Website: apple
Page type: address-validator
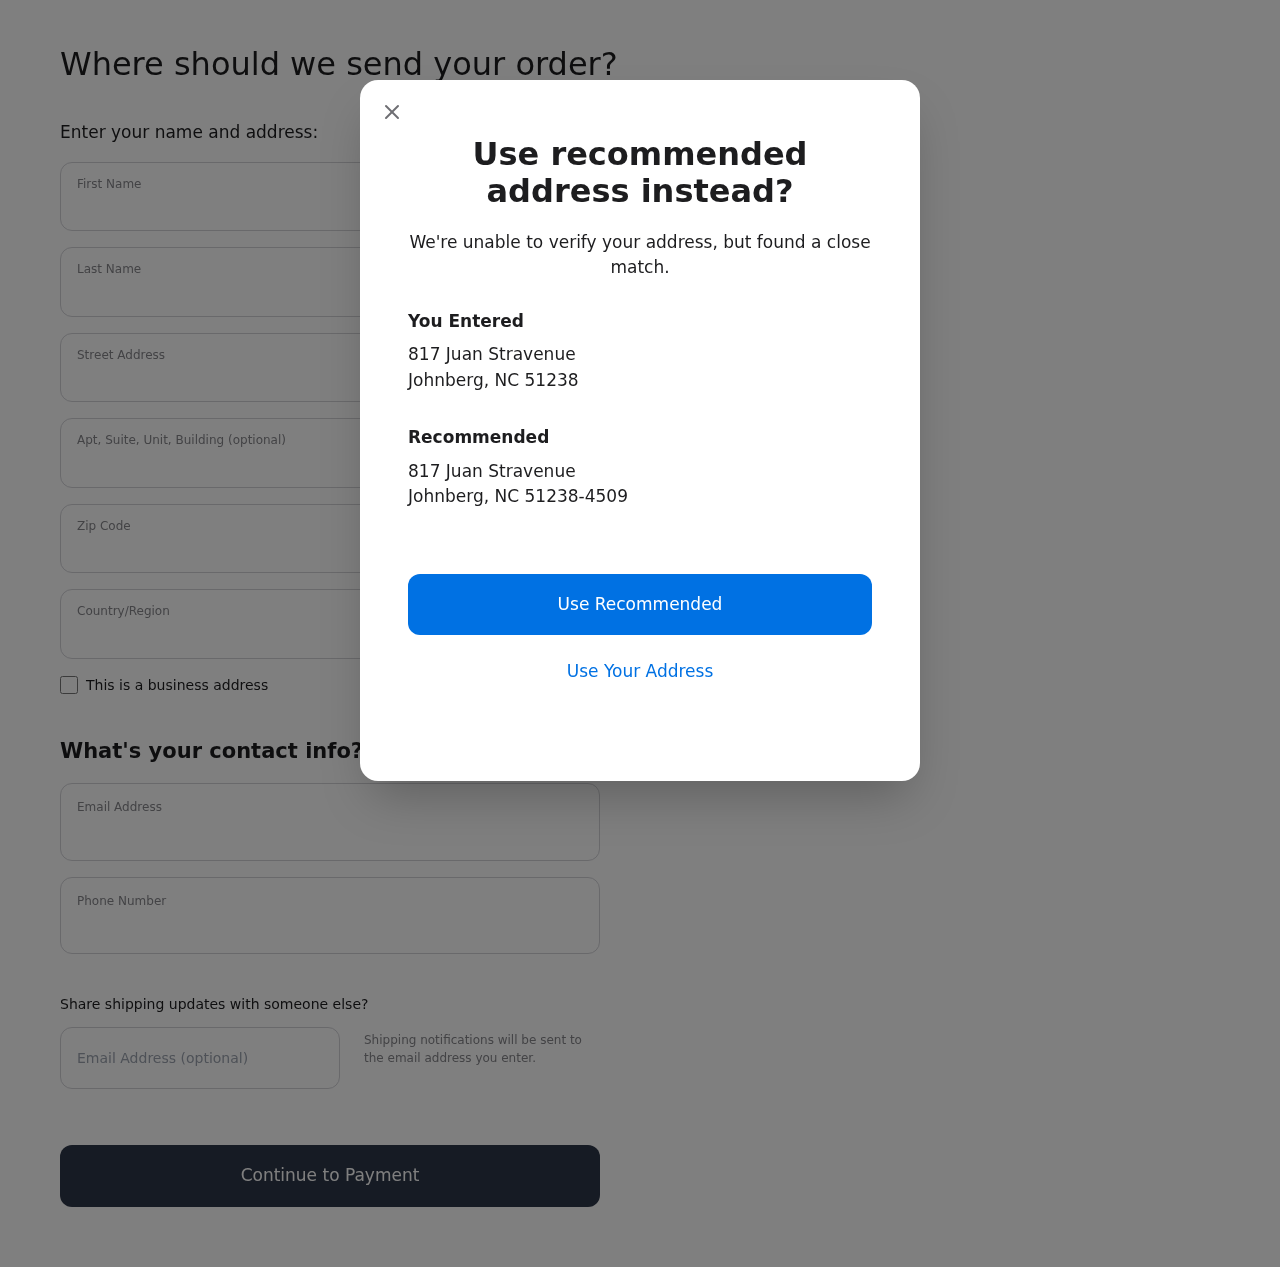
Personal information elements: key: PII_CITY
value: Johnberg
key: PII_COUNTRY
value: United States
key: PII_EMAIL
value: shannonbrooks@hotmail.com
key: PII_FIRSTNAME
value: Shannon
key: PII_GIFT_EMAIL
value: joshuaarmstrong@hotmail.com
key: PII_LASTNAME
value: Brooks
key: PII_PHONE
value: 9748205790
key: PII_POSTCODE
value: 51238
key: PII_POSTCODE_FULL
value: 51238-4509
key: PII_STATE_ABBR
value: NC
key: PII_STREET
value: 817 Juan Stravenue
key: PII_CITY2
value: Johnberg
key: PII_STATE_ABBR2
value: NC